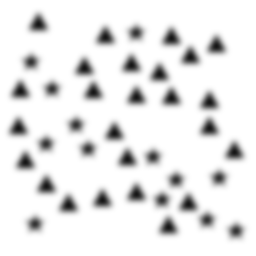
Squares: 0
Triangles: 25
Stars: 13
Total shapes: 38